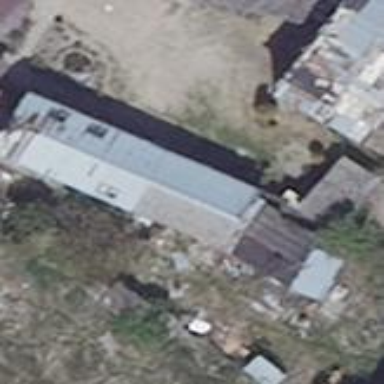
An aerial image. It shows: Manufacturing building.